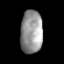
Tissue: prostate
Cell type: T cells
Senescence score: 0.3553
Nuclear area (px): 939
Mean DAPI intensity: 149.333